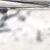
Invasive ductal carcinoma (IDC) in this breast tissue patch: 0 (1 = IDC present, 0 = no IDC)